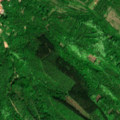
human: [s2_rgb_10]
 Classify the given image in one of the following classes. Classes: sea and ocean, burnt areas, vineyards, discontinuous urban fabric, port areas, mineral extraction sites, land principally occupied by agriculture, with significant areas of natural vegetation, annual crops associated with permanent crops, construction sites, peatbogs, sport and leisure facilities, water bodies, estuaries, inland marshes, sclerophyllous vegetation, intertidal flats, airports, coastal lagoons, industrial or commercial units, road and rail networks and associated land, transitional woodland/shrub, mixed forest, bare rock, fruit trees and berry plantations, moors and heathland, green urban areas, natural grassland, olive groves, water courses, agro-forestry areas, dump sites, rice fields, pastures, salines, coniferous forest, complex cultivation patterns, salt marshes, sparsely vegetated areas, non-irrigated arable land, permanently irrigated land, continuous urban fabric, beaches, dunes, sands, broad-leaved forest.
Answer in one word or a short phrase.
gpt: discontinuous urban fabric, land principally occupied by agriculture, with significant areas of natural vegetation, broad-leaved forest, mixed forest, transitional woodland/shrub